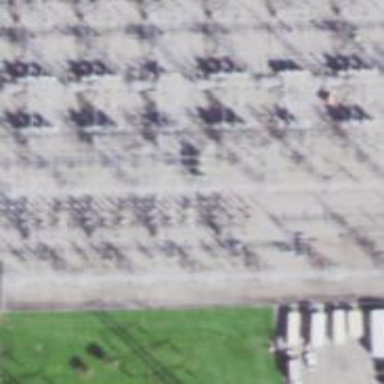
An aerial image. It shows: Switch for power supply.